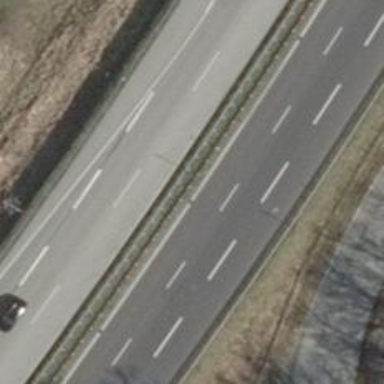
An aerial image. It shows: Trunk highway designated for motor vehicles.